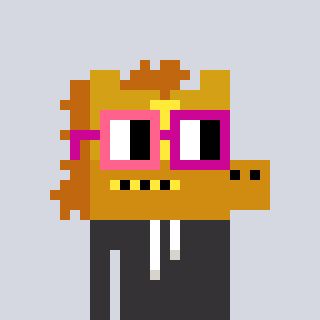
a pixel art character with square pink and red glasses, a yellow horse-shaped head and a grayscale-colored body on a cool background